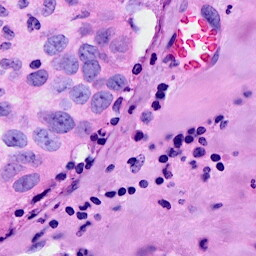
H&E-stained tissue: Breast